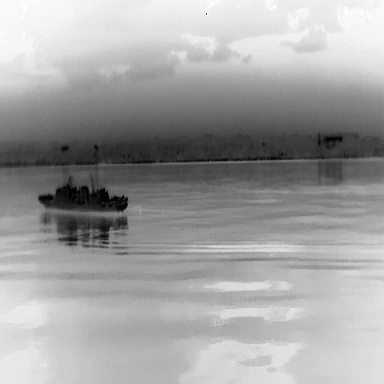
There is a warship in the infrared image.